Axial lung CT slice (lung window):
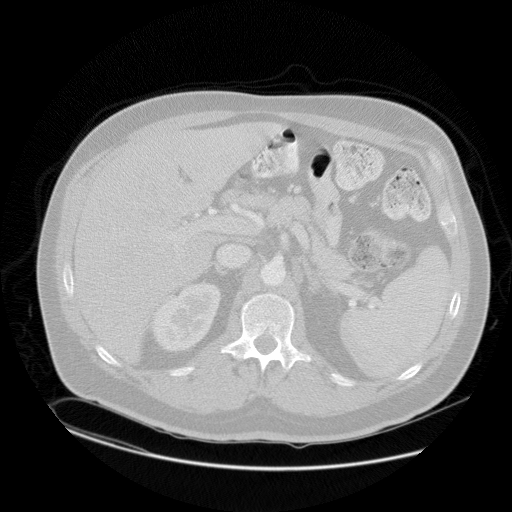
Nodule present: no